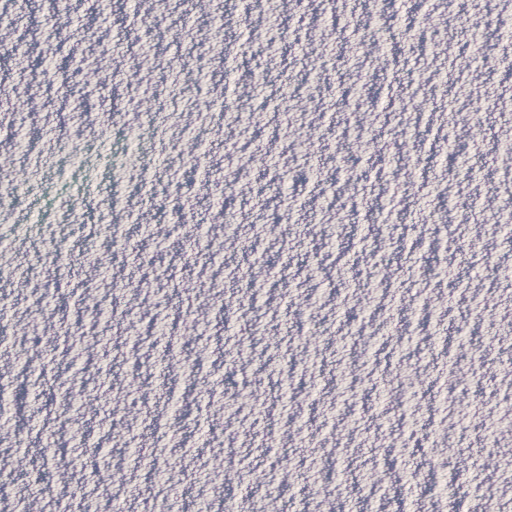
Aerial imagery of bar in Michigan named Saint Martin Island Shoals containing only open water